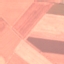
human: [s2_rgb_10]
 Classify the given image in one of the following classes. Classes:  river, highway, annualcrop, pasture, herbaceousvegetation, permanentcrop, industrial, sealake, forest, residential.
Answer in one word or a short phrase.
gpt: AnnualCrop